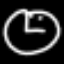
Label: clock